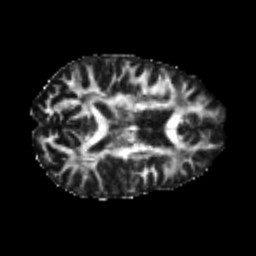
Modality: FA
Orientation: axial
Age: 24
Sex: male
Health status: healthy
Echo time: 0.074 s